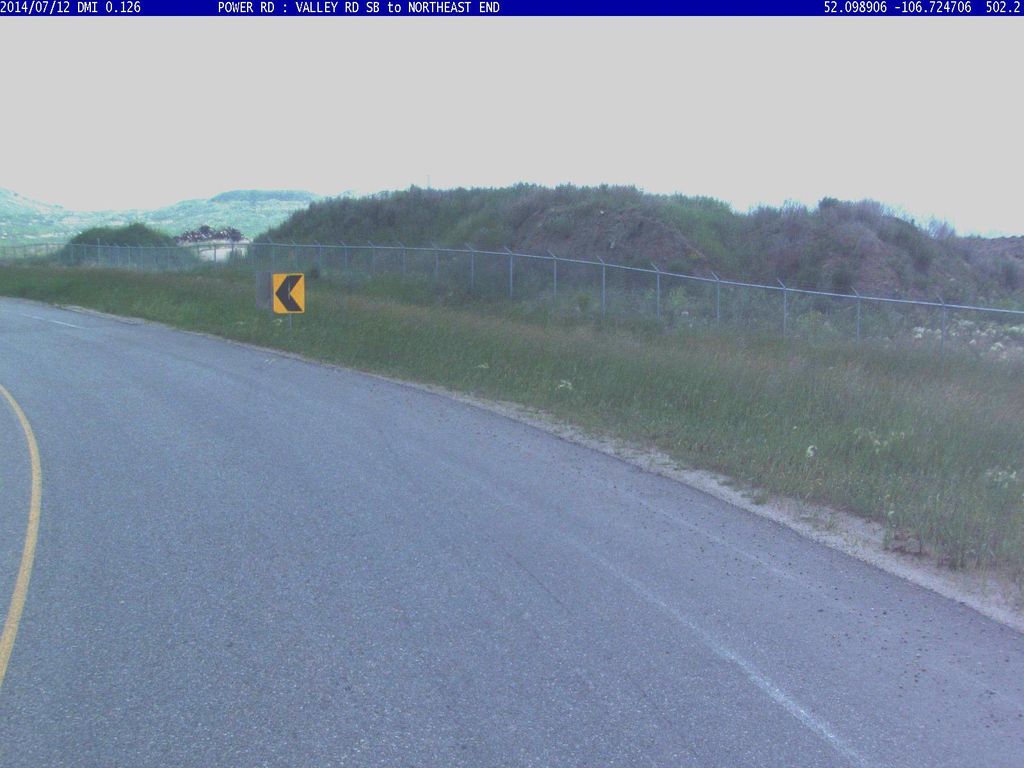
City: saskatoon